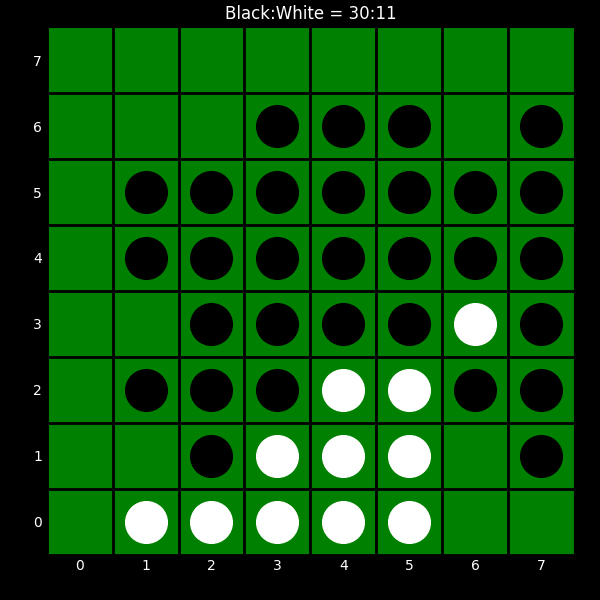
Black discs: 30
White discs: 11